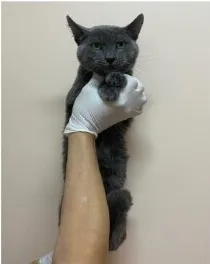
(A and B) Note the difference between the patient before treatment, with a lethargic appearance, rounded head and short stature, and after administration of levothyroxine sodium for one year.
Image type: medical_photograph (skin_photograph)